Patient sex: F
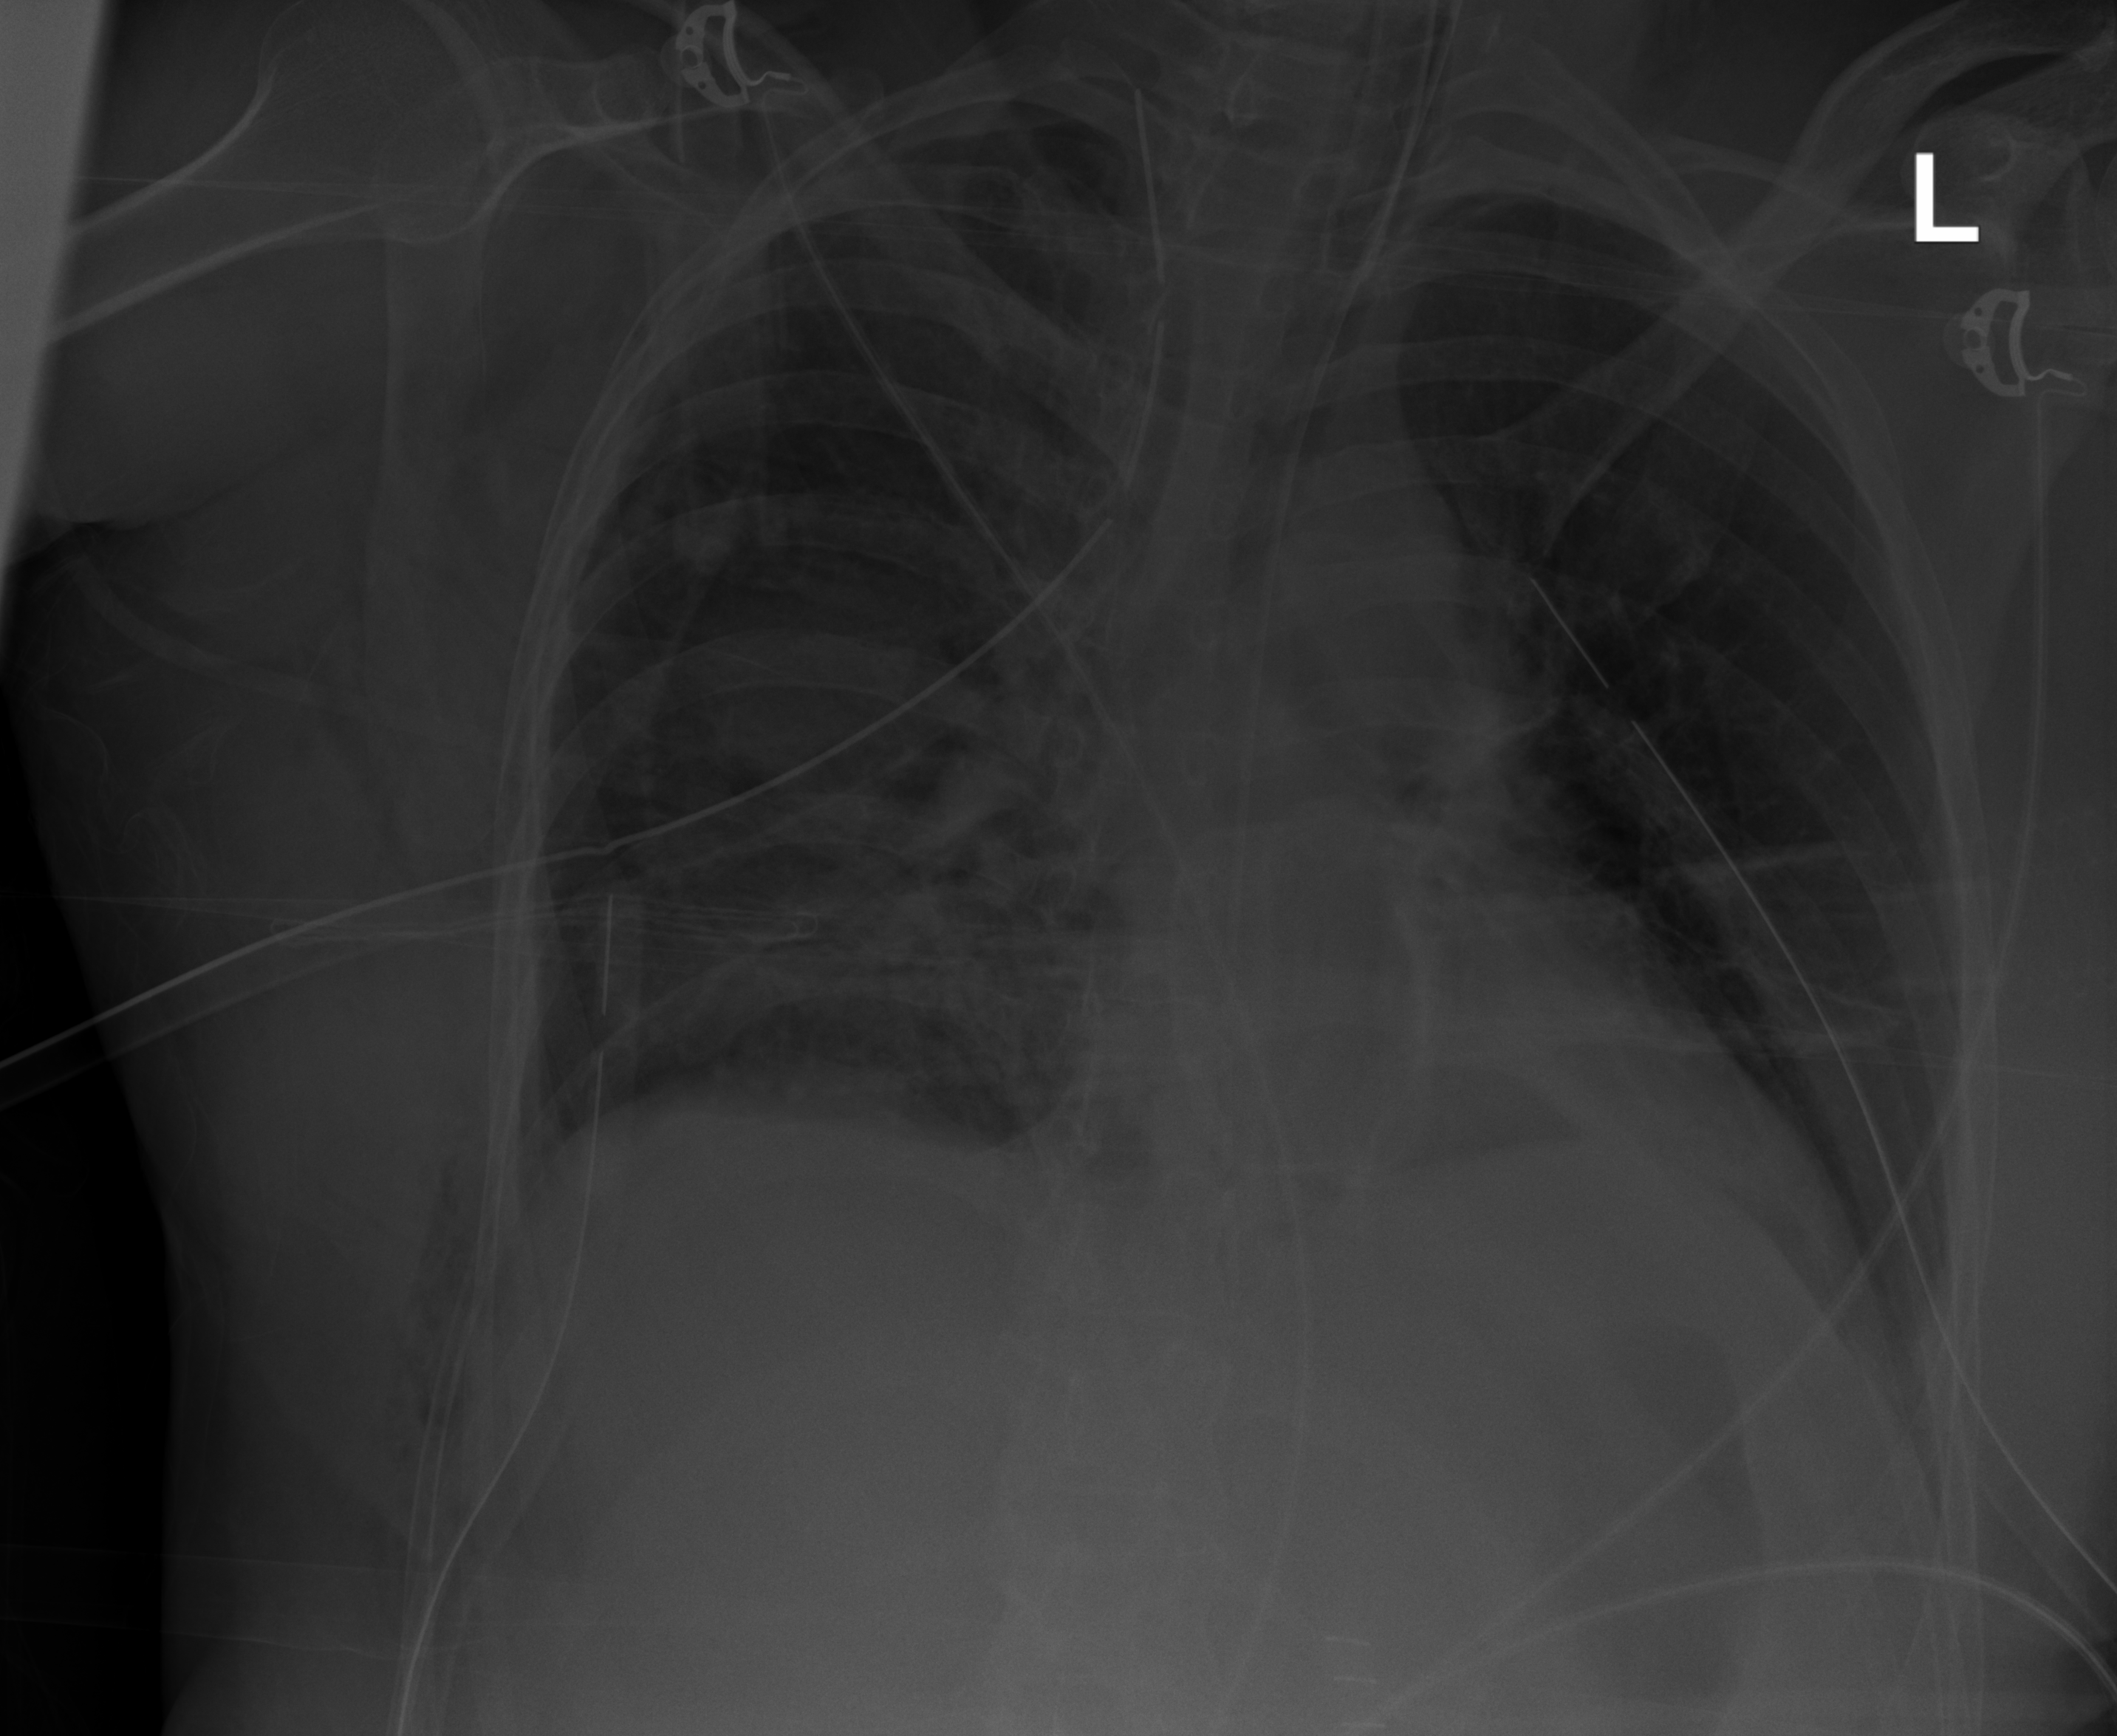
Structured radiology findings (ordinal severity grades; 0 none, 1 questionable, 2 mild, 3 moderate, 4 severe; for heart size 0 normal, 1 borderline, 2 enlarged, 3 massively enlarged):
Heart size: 1
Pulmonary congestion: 0
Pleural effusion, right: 0
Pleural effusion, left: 0
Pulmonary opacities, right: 2
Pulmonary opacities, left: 0
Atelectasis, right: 2
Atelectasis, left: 2